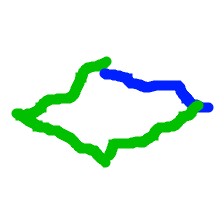
Shape: rhombus